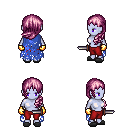
a pixel art fantasy rpg character, female body template, dark elf, purple skin, blue tattered cape, red pants, pink left-swept hairstyle, gold gloves, gray slippers, dagger, four views (front, back, left, right), 2x2 character sprite sheet, small pixel art, hard edges, no anti-aliasing